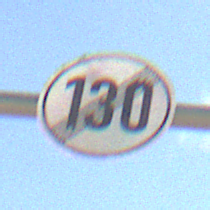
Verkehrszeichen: EndeGeschwindigkeit130
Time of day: Midday
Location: Outdoor (Nature)
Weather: PartlyCloudy
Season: NotSpecified
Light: Natural